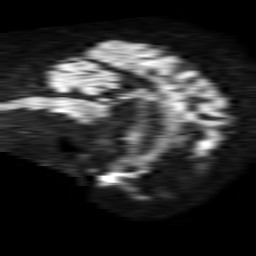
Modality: TRACE
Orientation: sagittal
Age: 74
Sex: female
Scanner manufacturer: philips
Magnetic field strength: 1.5 T
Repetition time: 4.6 s
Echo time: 0.08941 s